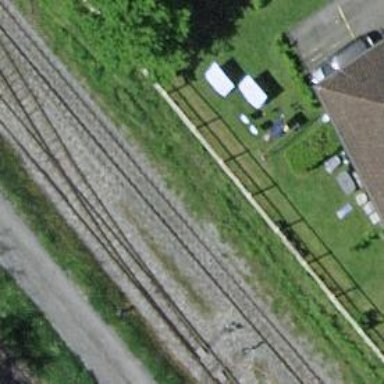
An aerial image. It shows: Narrow-gauge railway siding with one track.